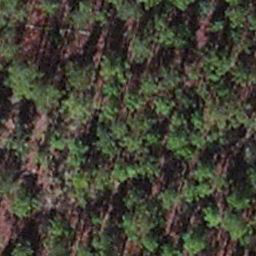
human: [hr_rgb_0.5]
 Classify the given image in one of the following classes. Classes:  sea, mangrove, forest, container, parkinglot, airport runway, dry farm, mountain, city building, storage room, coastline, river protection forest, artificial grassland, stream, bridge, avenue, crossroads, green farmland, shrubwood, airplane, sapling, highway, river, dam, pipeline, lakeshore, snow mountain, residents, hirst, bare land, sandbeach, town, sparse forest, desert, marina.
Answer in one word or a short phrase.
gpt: sapling